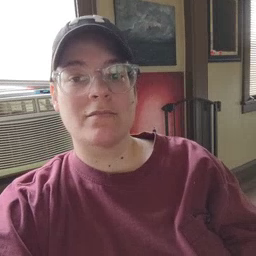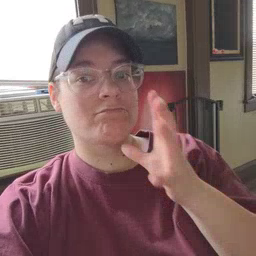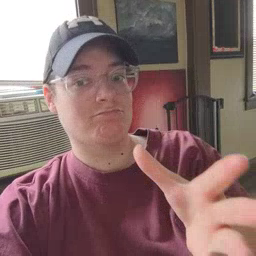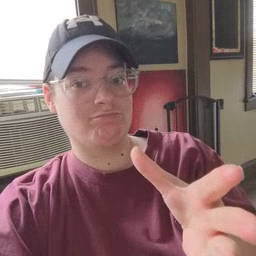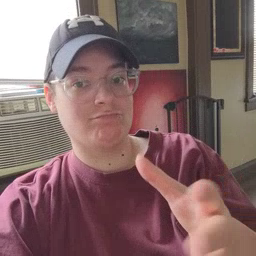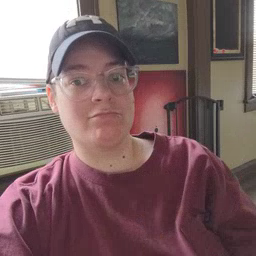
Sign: hate